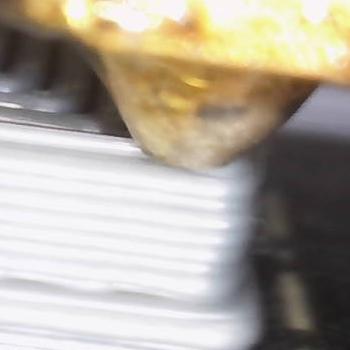
Flow rate: 37%